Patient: sex F, age 54
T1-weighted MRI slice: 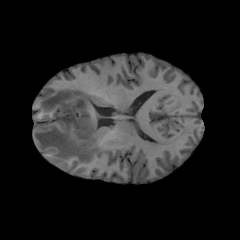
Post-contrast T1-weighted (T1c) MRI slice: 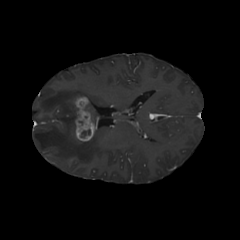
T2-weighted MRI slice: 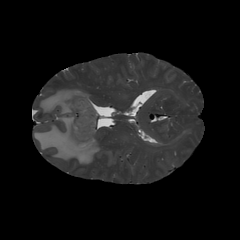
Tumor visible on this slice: yes
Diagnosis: Glioblastoma, IDH-wildtype
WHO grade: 4